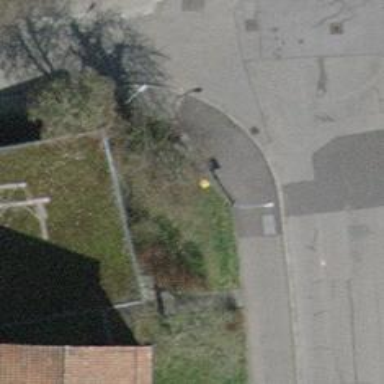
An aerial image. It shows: Post box is visible.